Question: From my asp.net website, I export data into excel using Microsoft ReportViewer. When I open the excel I get the following error

When I export few rows of data, it works fine. But when I export some what huge data, it throws this error. Can some one provide some help?
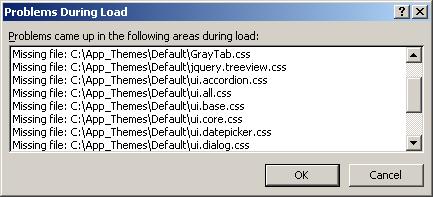
Answer: The data you are exporting is referencing css files on the webserver.
once you are downloading the file, you are downloading those references.
When you open the file, it's trying to open the css file's locally, but they do not exist locally.
I would either download the css files separately, and place them in the local location they should exist in, or prevent your export from referencing the files in whichever line has the references. (probably near the top)